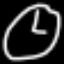
Label: clock